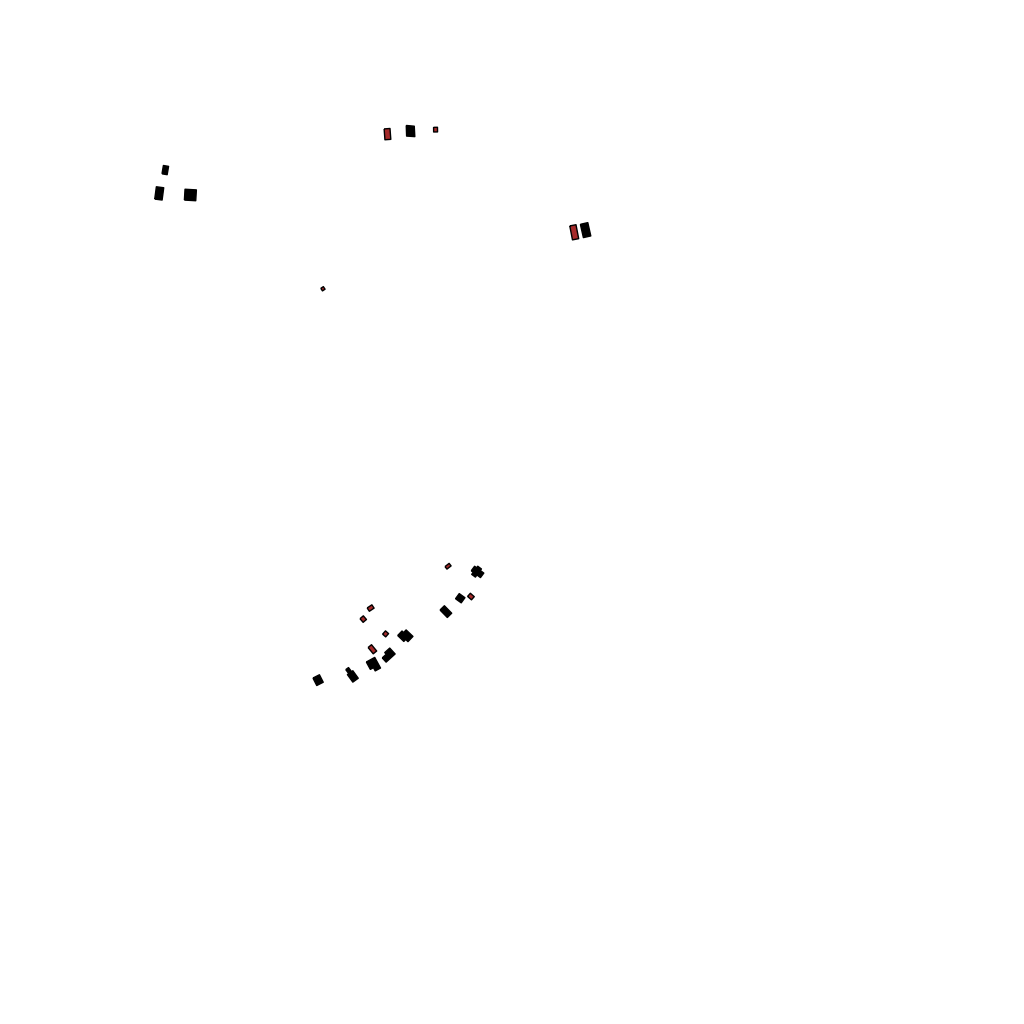
Tags: overhead vector_map, recreation, individual_rise, density_4, Building, Facility, 1.0 km²